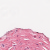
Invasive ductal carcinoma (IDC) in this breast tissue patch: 0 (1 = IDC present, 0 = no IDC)